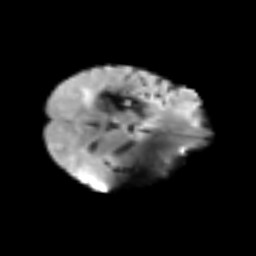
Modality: T2w
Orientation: axial
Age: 51
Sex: female
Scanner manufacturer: siemens
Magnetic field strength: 3 T
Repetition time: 3.2 s
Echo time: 0.081 s